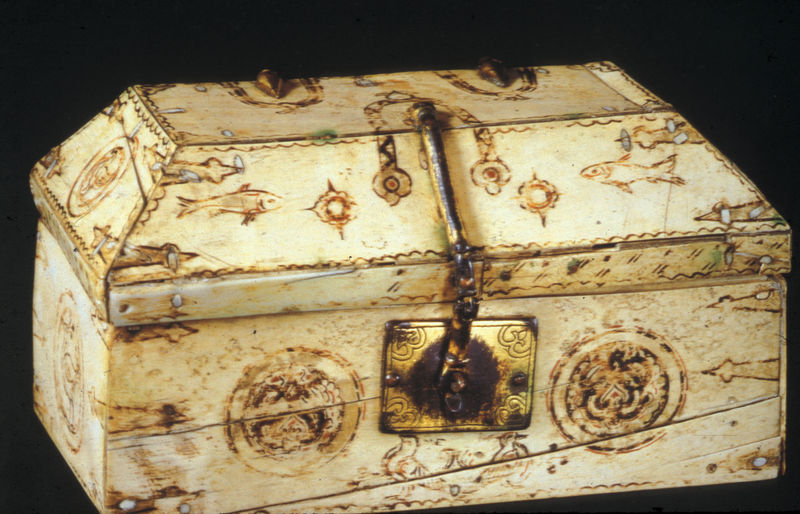
Titel: Kästchen aus Sizilien(?)
Standort: Kopenhagen
Institution: David Collection
Schlagwörter: schatten, vogel, weiß, gelb, blumen, bunt, hell, hintergrund, holz, schwarz, zeichnung, blüten, schloss, tiere, muster, ornament, alt, vögel, gold, kreis, rund, bein, farbig, vergilbt, dekor, ornamente, verzierung, metall, nagel, nägel, bemalt, foto, fotografie, knochen, eisen, truhe, deckel, messing, orient, tauben, schläge, kreise, kiste, schachtel, gravur, schnitzerei, kasten, verziert, ornamental, wappen, fisch, antik, christlich, mittelalter, blattwerk, rechteckig, beschlag, verschluß, schatulle, bemalung, christ, sternzeichen, gegenstand, bois, peinture, perlmut, kästchen, gebrannt, aufbewahrung, beschläge, schatz, geschnitzt, fische, symbole, elfenbein, kassette, verziehrung, hai, schmuckkästchen, iran, riegel, poisson, inri, reliquiar, coffre, orien, schatztruhe, chrétien, einritzung, fermoir, haie, kleidod, metll, true, schatzkiste, kistlein, branding, metallbesclag, kite, scheisssdreckskiste!